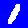
Digit: 1